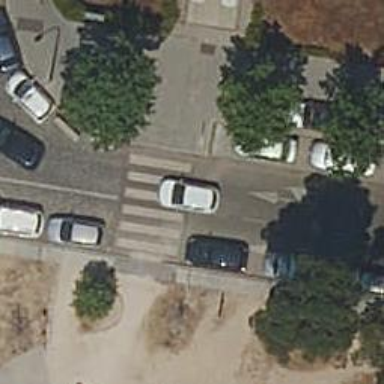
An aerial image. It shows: Uncontrolled zebra crossing on the road.